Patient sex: F
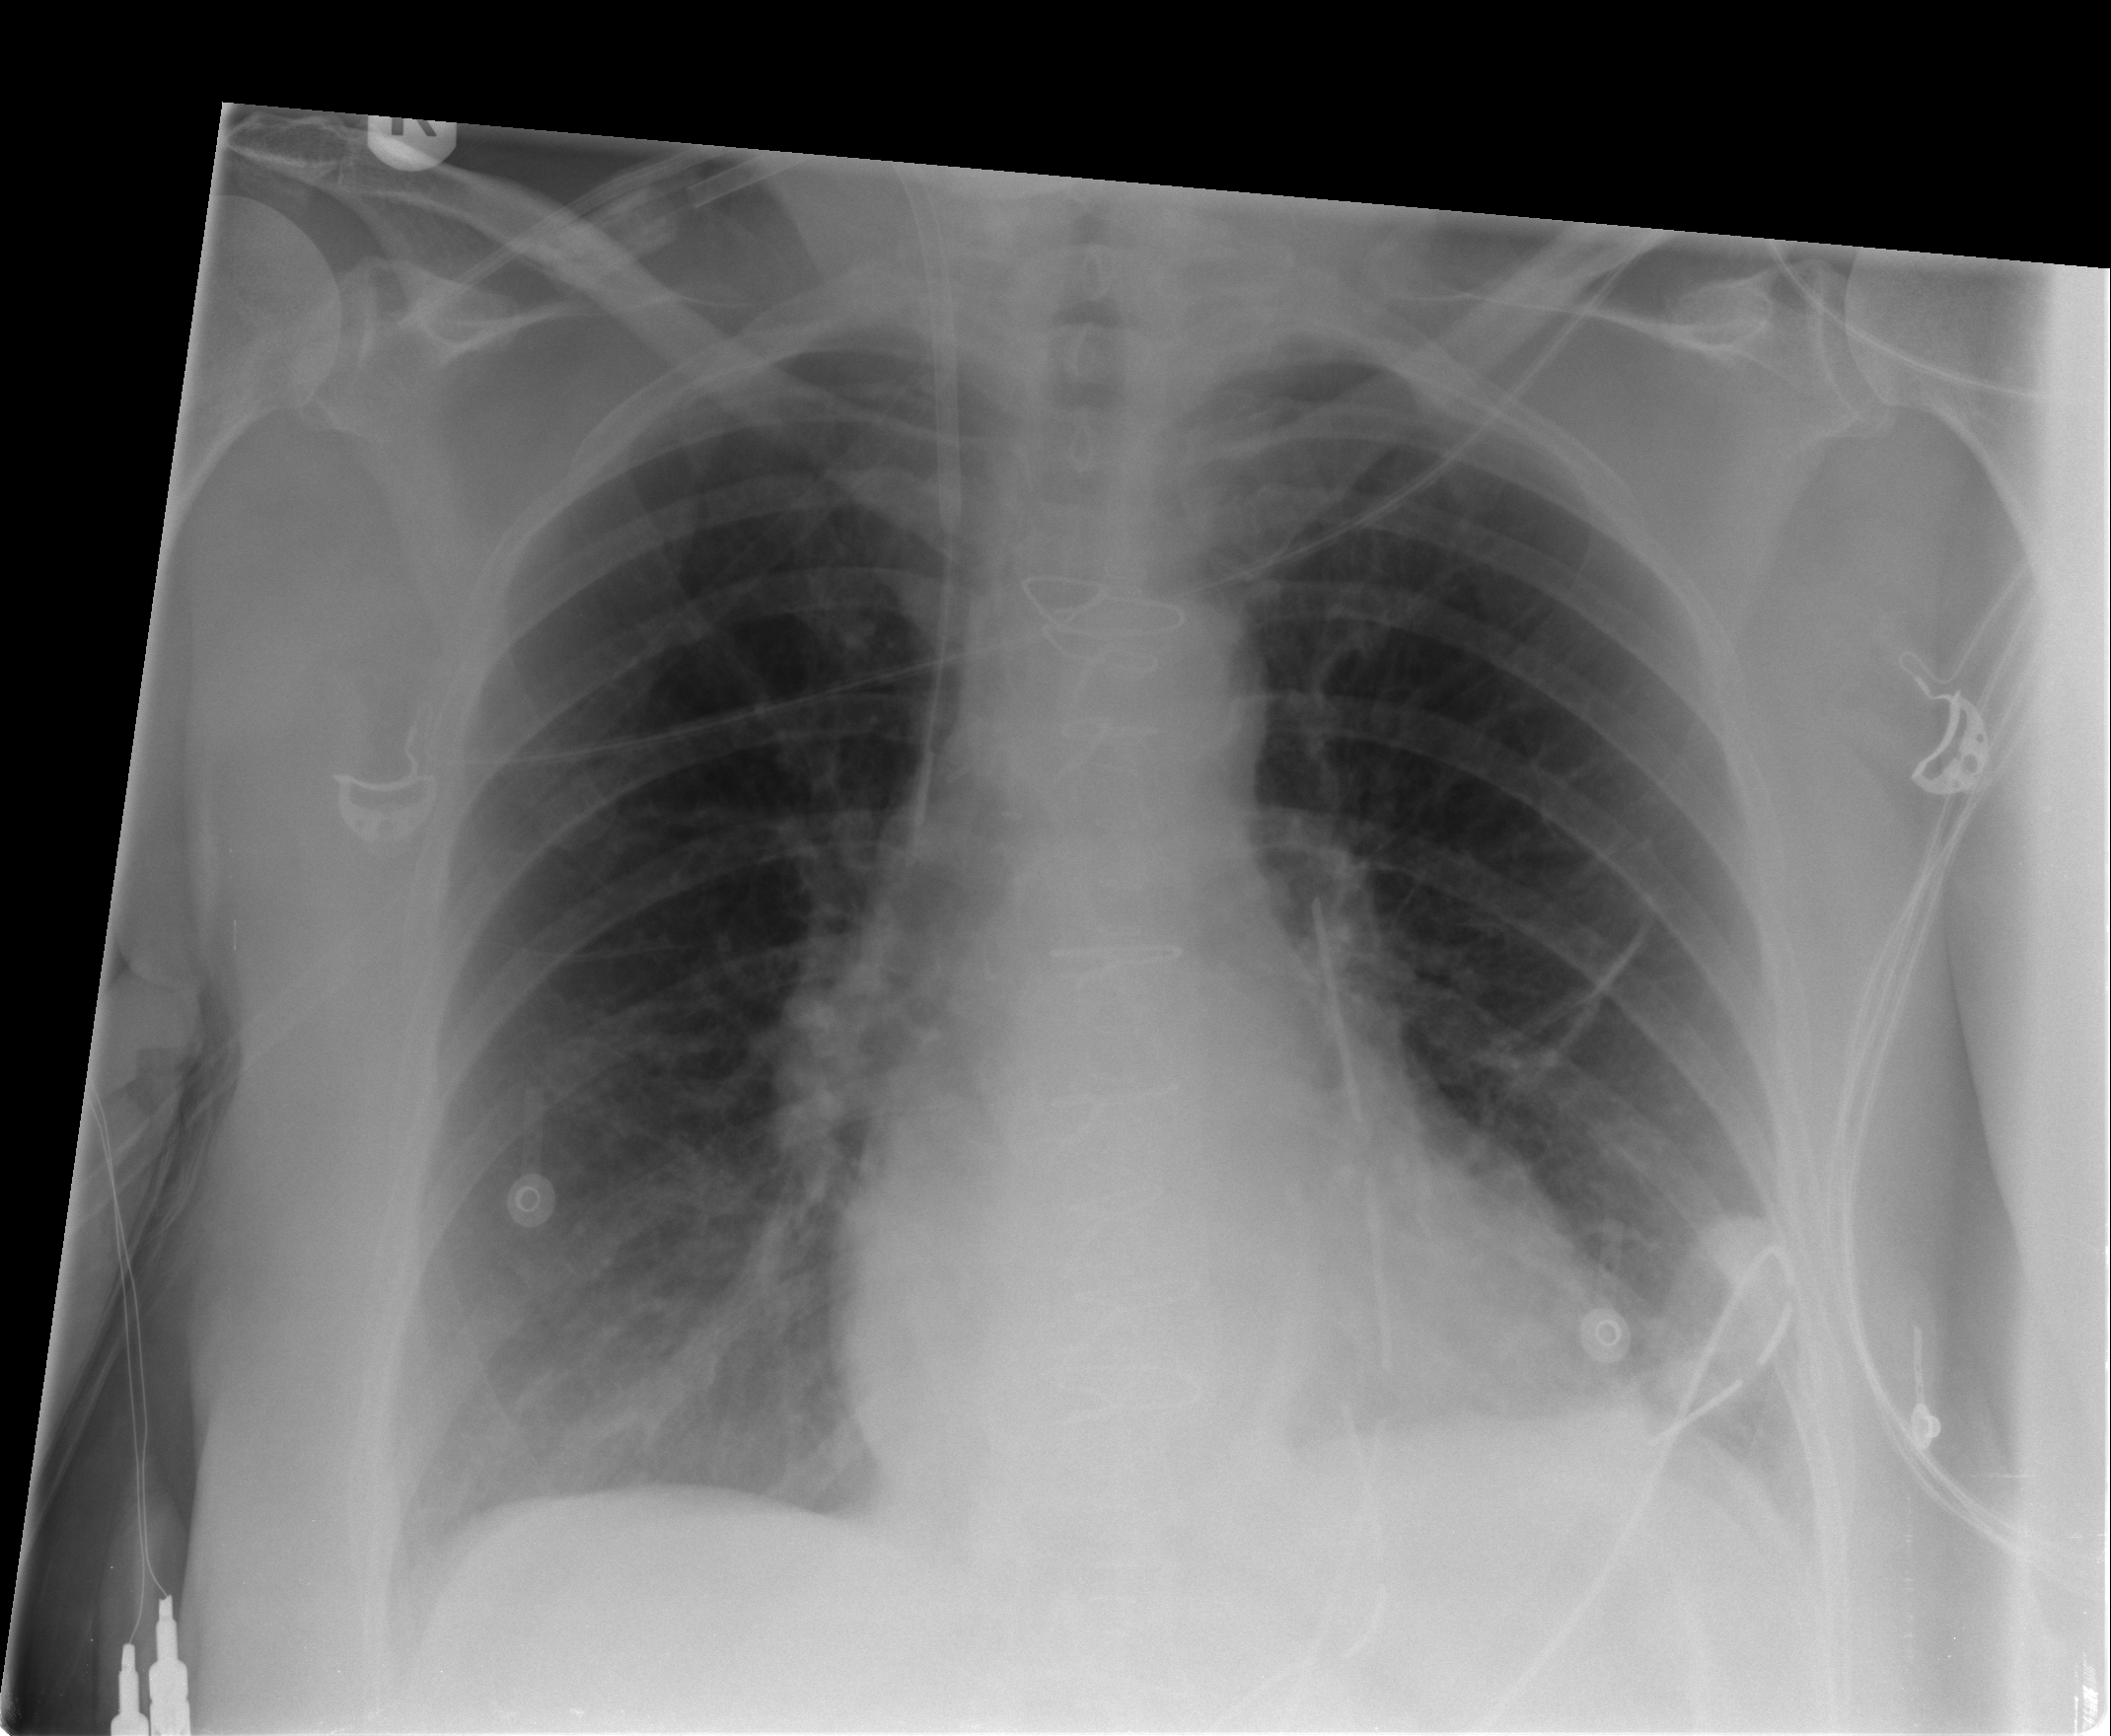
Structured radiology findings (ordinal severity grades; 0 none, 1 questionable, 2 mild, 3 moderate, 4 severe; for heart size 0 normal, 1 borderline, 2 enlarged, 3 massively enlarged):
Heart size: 1
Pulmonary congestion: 0
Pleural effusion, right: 0
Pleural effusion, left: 0
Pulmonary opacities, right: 0
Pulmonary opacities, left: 0
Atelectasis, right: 0
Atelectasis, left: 2